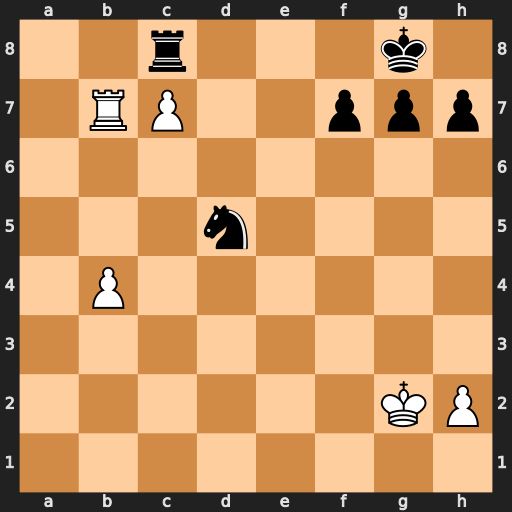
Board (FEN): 2r3k1/1RP2ppp/8/3n4/1P6/8/6KP/8
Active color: w
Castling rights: -
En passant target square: -
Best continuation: Rb8 f6 Rxc8+